Field crop: maize
Growth stage: 1
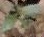
Species: datura